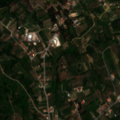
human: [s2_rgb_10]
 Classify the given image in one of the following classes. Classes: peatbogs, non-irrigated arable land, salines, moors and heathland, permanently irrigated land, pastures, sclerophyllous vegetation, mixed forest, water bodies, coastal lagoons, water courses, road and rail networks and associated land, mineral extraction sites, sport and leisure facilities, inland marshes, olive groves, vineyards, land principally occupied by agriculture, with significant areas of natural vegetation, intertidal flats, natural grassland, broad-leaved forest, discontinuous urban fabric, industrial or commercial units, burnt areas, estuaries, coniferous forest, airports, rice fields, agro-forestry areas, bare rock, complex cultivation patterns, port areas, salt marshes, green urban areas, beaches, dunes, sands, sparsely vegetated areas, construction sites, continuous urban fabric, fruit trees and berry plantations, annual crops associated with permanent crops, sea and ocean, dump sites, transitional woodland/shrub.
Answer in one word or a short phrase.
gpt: discontinuous urban fabric, vineyards, annual crops associated with permanent crops, land principally occupied by agriculture, with significant areas of natural vegetation, mixed forest